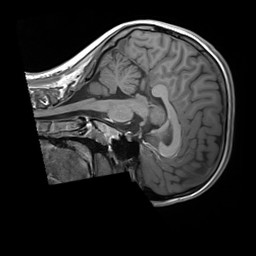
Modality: T1w
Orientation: sagittal
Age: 21
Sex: female
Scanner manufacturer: siemens
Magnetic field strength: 3 T
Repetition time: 1.8 s
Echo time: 0.00232 s